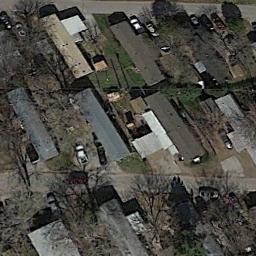
Label: residential